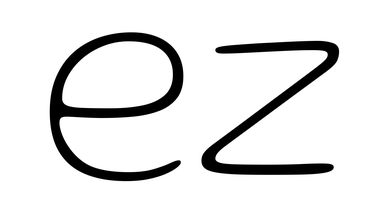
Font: Gluten_Thin